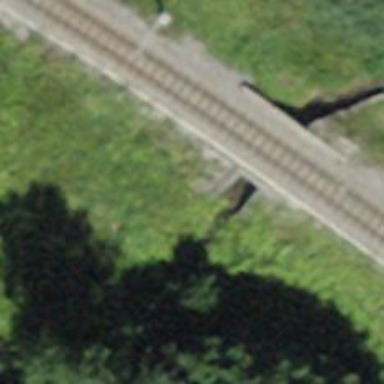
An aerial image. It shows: Culvert tunnel.